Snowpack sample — Loveland Pass, Silver Plume, Colorado, USA (1/12/25, 11:40 AM MST)
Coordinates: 39.66, -105.88
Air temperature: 7 °F
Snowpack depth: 140 cm
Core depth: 10 cm
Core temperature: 41 °F
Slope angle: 11°, slope face: 30°
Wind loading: high
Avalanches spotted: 2
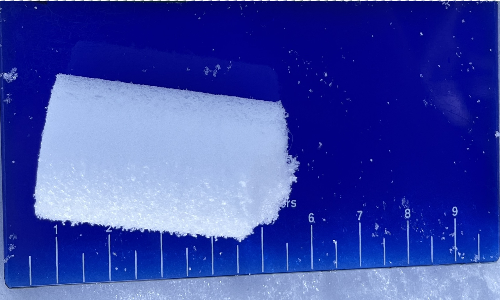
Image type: core
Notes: Pilot using slightly modified coring method that took too large segment for snow profile picturing, advised not to use in higher level models. Two avalanche on south face nearby, partially cloudy with light snow in the last 24 hours. Lots of wind loading on eastern features.